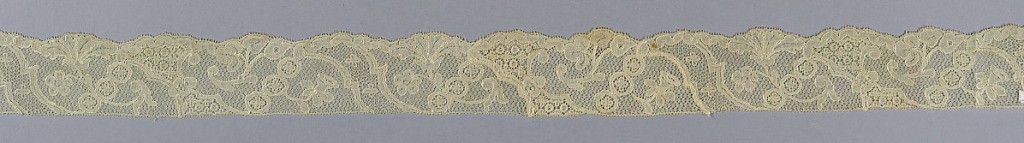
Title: Border
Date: mid-18th century
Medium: linen Technique: bobbin lace, Mechlin style
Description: Mechlin-style border with asymmetrically placed floral garlands.